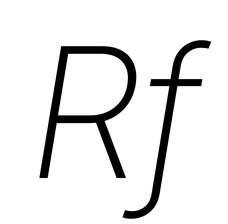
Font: Inter-Italic_ExtraLight_Italic